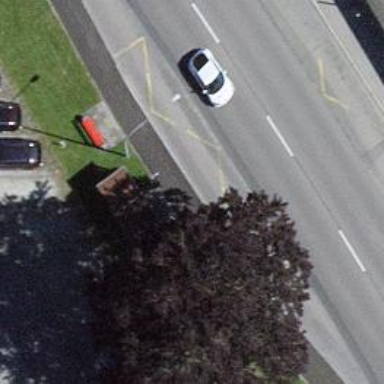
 serving as platform for public transportation."